Field crop: maize
Growth stage: 1
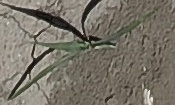
Species: sorghum